Question: Can someone verify/correct my method of accessing an image that is part of a ndb.Model class?
This is my MainPage handler:
'''
class MainPage(webapp2.RequestHandler):
def get(self):
guestbook_name = self.request.get('guestbook_name',
DEFAULT_GUESTBOOK_NAME)
greetings_query = Greeting.query(
ancestor=guestbook_key(guestbook_name)).order(-Greeting.date)
greetings = greetings_query.fetch(10)
template_values = {
'greetings': greetings,
'guestbook_name': urllib.quote_plus(guestbook_name),
}
template = JINJA_ENVIRONMENT.get_template('index.html')
self.response.write(template.render(template_values))
'''
This is my index.html template code:
'''
{% for greeting in greetings %}
<div><img src="/img?key_id={{ greeting.key.id() }}" />
</div>
{% endfor %}
'''
This is my image handler:
'''
class Image(webapp2.RequestHandler):
def get(self):
greeting = ndb.get(self.request.get('key_id'))
if greeting.avatar:
self.response.headers['Content-Type'] = 'image/png'
self.response.out.write(greeting.avatar)
self.response.write('it works')
else:
self.error(404)
self.response.out.write('No image')
'''
The idea is that I store my image in a blob in my Greeting NDB Model. I then try to get that image by populating the main page with my MainPage handler which calls my Image handler. I pass the specific ndb entry key via my template and then retrieve the key from the template in the Image handler. I then attempt to display the blob attribute by getting the ndb entry using the key.
Here's the error trace:

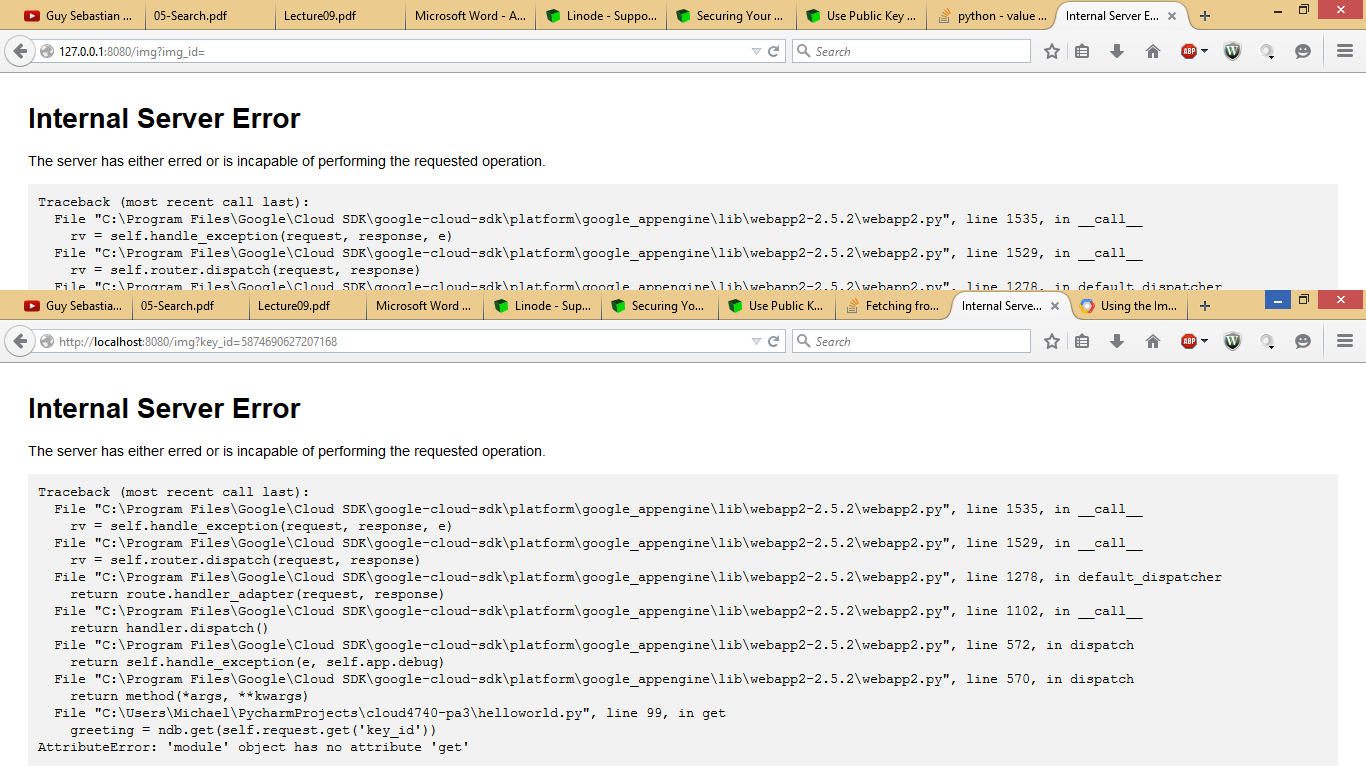
Answer: Your way of loading data doesn't/can't work, you wrote:
'''
greeting = ndb.get(self.request.get('key_id'))
'''
As the exception indicates, the module ('ndb') has no 'get' method, and even if there was one, how could it know the model to look for? The right way to do it would be:
'''
greeting_id = int(self.request.get('key_id'))
greeting = Greeting.get_by_id(greeting_id)
'''
Notice that we're converting 'key_id' to an integer, you're not going into detail about how the id is assigned but most likely it's auto generated, and so an integer; if you were to use the request data as-is, the database would be unable to find it (request data is always a string, quite literally).
Also, the right method for writing the response is this:
'''
self.response.write(greeting.avatar)
'''
As you can read <URL>, only supported for compatibility purposes, and ultimately the same thing, so by writing to it twice you're effectively corrupting your image data.
If you want debugging information you should use a more appropriate method:
'''
import logging
logging.info('it works')
'''
The solution to the comments below:
'''
guestbook_name = self.request.get('guestbook_name', DEFAULT_GUESTBOOK_NAME)
greeting_id = int(self.request.get('key_id'))
greeting = Greeting.get_by_id(greeting_id, parent=guestbook_key(guestbook_name))
'''